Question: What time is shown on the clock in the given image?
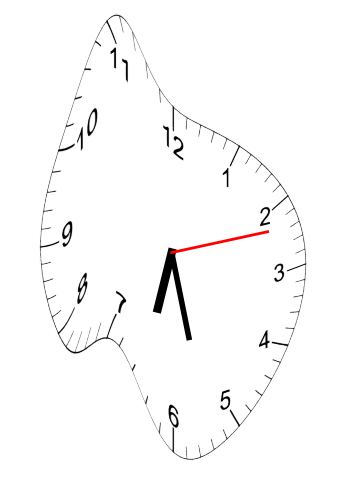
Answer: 06:27:12